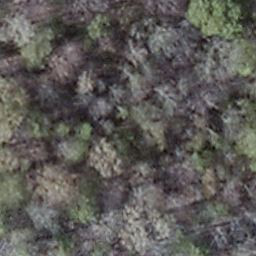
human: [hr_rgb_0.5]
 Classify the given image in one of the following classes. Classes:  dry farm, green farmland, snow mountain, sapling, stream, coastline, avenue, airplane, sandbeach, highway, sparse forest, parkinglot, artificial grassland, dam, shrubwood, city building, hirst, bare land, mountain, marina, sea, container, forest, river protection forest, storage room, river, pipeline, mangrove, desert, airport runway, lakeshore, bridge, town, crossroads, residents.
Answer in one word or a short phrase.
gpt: shrubwood